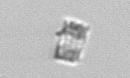
Label: Bacillariophyceae_morphotype1